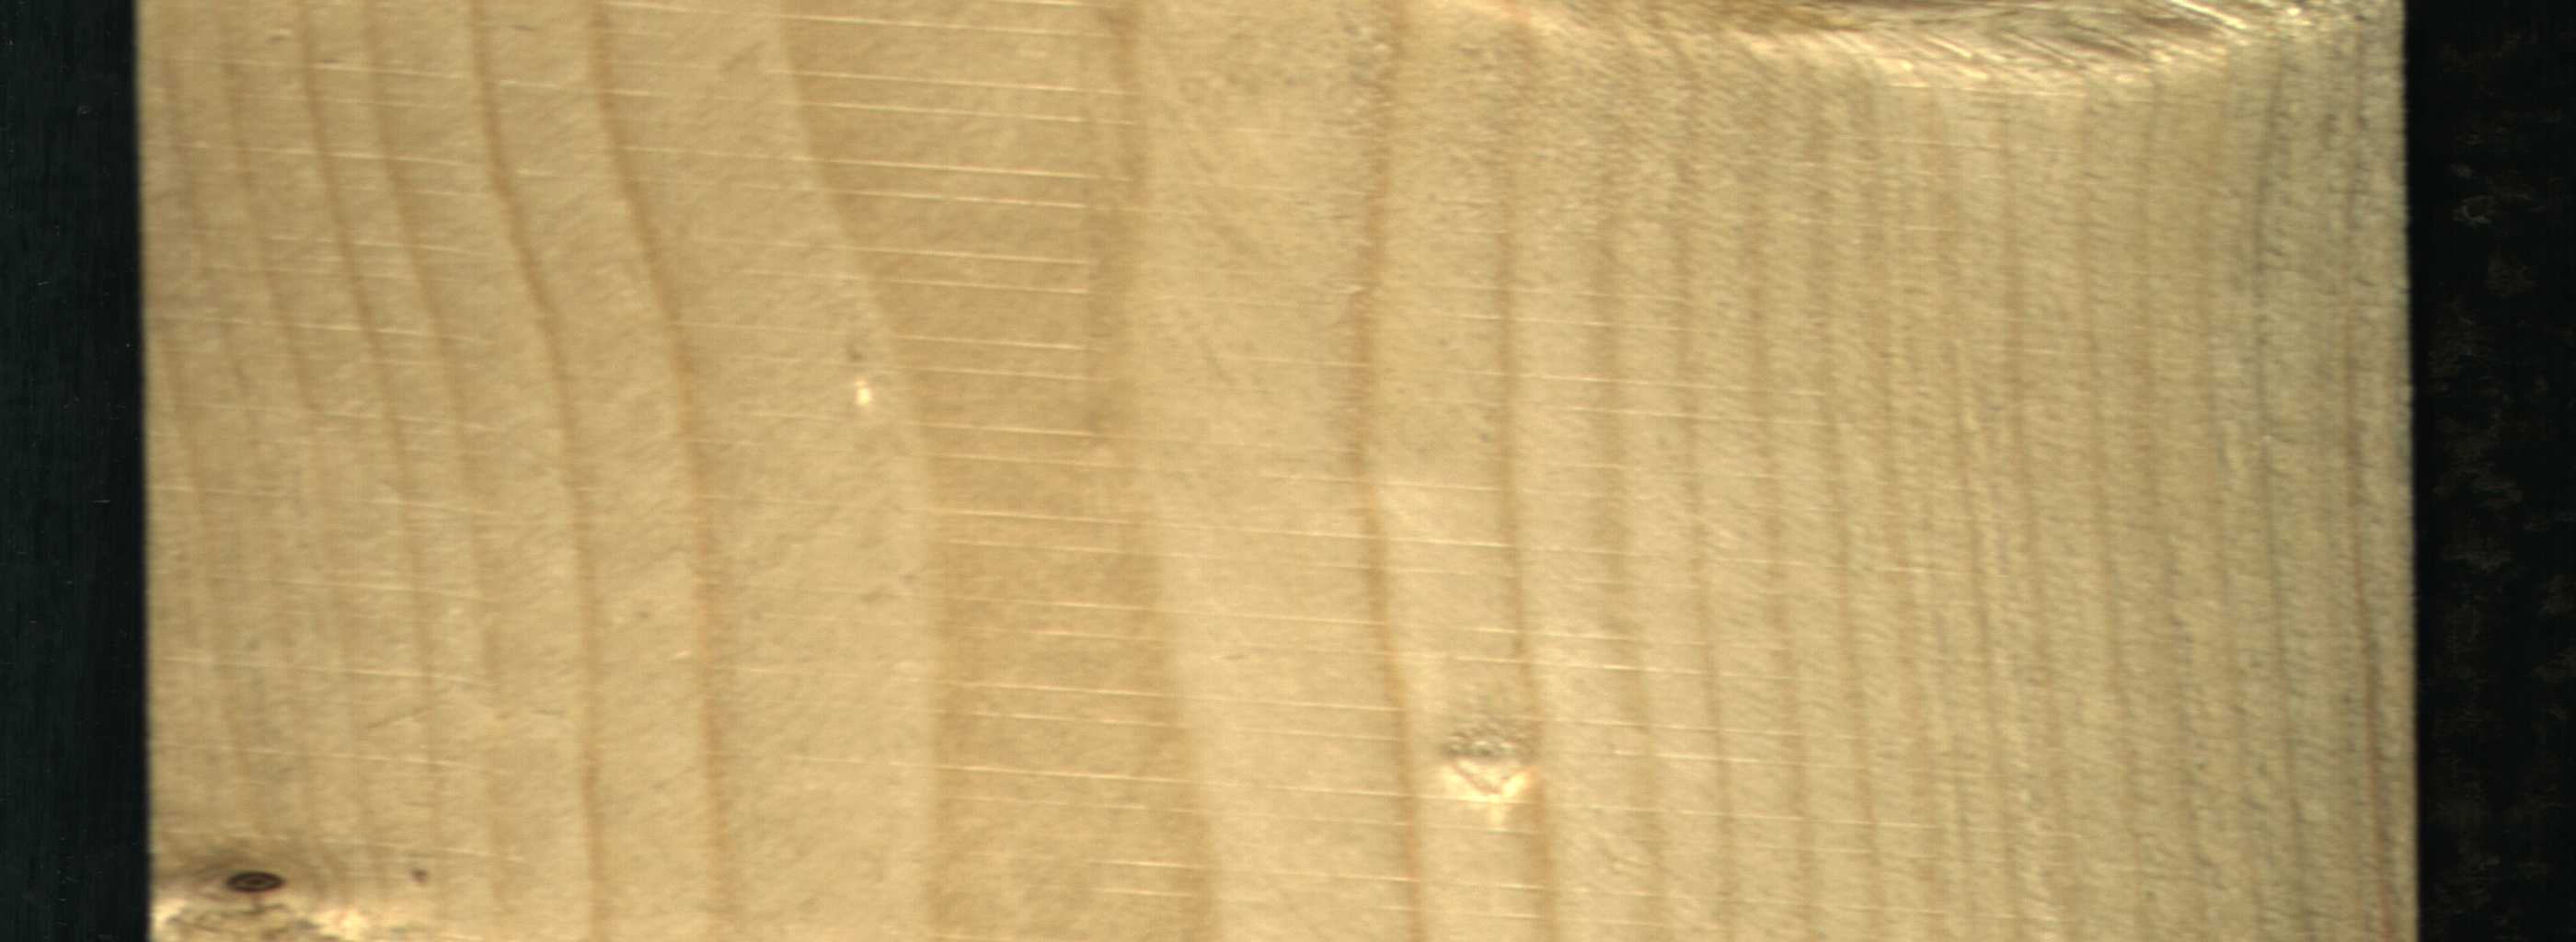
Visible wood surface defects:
Dead_Knot